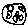
Label: moon